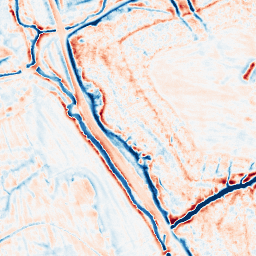
Category: edge_preserving
Decomposition family: bilateral
Decomposition parameters: d: 15
sigma_color: 50
sigma_space: 50
Upsampling method: cubic_catmull_rom
Upsampling parameters: scale: 2
Upsampling scale: 2